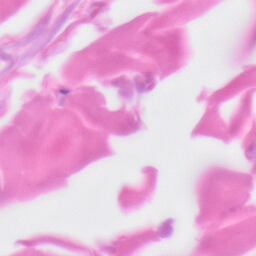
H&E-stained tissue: Skin